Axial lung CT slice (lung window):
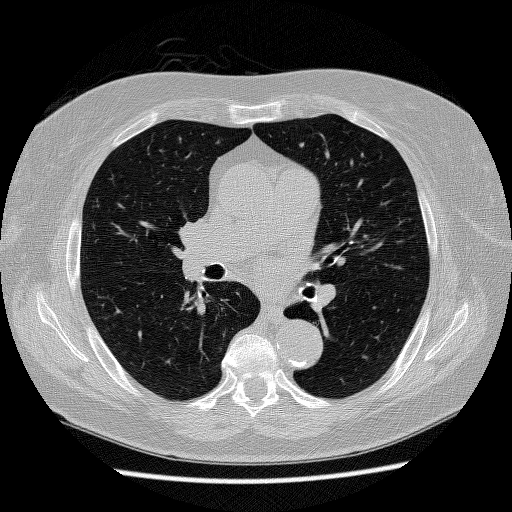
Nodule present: no